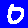
Digit: 0